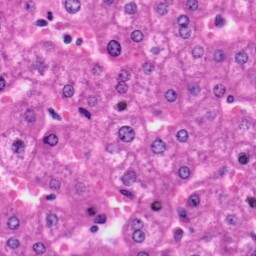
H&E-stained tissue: Liver